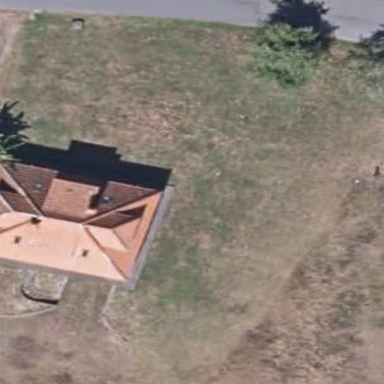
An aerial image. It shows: Simple and straightforward house.